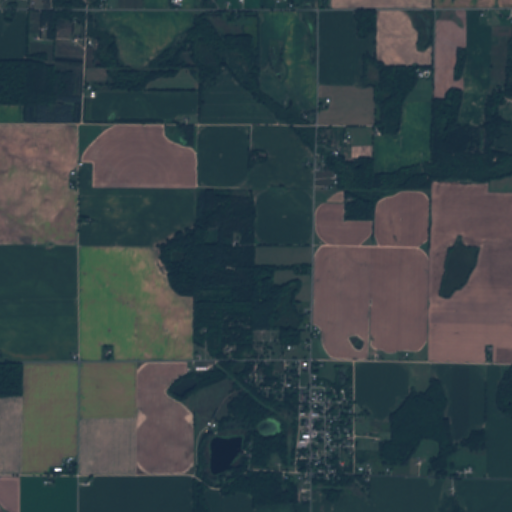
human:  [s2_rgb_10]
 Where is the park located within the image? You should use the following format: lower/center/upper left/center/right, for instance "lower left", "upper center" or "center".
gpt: The park is located in the lower center of the image.
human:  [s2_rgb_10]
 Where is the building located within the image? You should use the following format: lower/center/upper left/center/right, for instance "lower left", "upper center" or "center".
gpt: The building is located in the lower right of the image.
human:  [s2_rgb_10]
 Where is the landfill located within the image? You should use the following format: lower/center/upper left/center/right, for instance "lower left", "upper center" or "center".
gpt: There is no landfill in the image.